Question: In WFFM, you can create your own theme which is set globally for the site on the Website folder (system/modules/web forms for marketers/Website).
I have a custom theme working and my theme is loads correctly when I change the Theme field on the global Website folder.
The issue is that I have a multi-site instance and the Theme needs to change based on the site. Currently I created subfolders but the page only reads the theme set on the global Website folder instead of the subfolders.

I haven't run across any documentation on setting up WFFM this way, anyone had any experience with setting up multi-site themes?
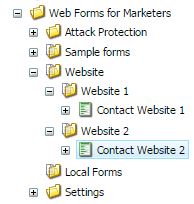
Answer: You can specify the root form folder in your '<site>' definition, by default the forms.config file specifies the following, which points to '/sitecore/system/Modules/Web Forms for Marketers/Website':
'''
<sites>
<site name="website">
<patch:attribute name="formsRoot">{F1F7AAB6-C8CE-422F-A214-F610C109FA63}</patch:attribute>
</site>
</sites>
'''
In a multi-site instance you need to specify the 'formsRoot' attribute for each site:
'''
<sites>
<site name="site1" ... formsRoot="/sitecore/system/Modules/Web Forms for Marketers/Website/Website 1" />
<site name="site2" ... formsRoot="/sitecore/system/Modules/Web Forms for Marketers/Website/Website 2" />
</sites>
'''
The path should work, if it does not then use the Item ID.
Make sure the folders are of template type '/sitecore/templates/Web Forms for Marketers/Forms Folder' and you should be able to set the Theme property for each site separately. Take a look at section 2.10 of the <URL>.